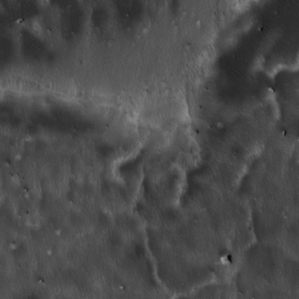
Label: non_frost